Question: I'm using <URL>.
I have 2 schemas:
- - - - - - - -
When I console.log the current user returns

'''
$scope.getCurrentUser = Auth.getCurrentUser();
console.log($scope.getCurrentUser);
'''
But when I try to console log the _id:
'''
$scope.getCurrentUser = Auth.getCurrentUser();
console.log($scope.getCurrentUser._id);
'''
Returns
> undefined
Can someone explain what I'm doing wrong?
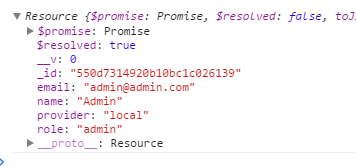
Answer: Objects in chrome console get evaluated only when they are first opened.
This means that when you console.log an object like the return value of 'Auth.getCurrentUser()', the console displays a reference to it - this at the time of the log call contains a promise object, but it's most likely resolved by the time you open it on the console, so you see the property you're looking for.
On the other hand, when you're logging '$scope.getCurrentUser._id', that's the result of a property lookup on the promise object - and it prints the current value of the property, which is 'undefined'.